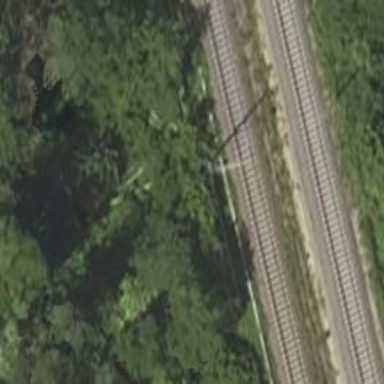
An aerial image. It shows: Railway track with contact line for electrification.